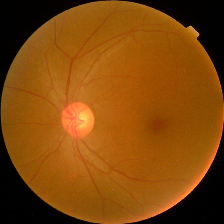
Diabetic retinopathy grade: No DR